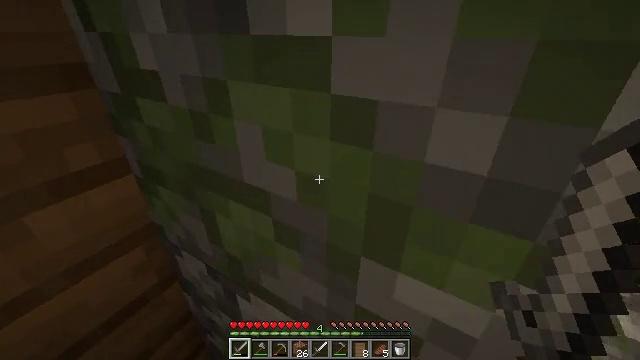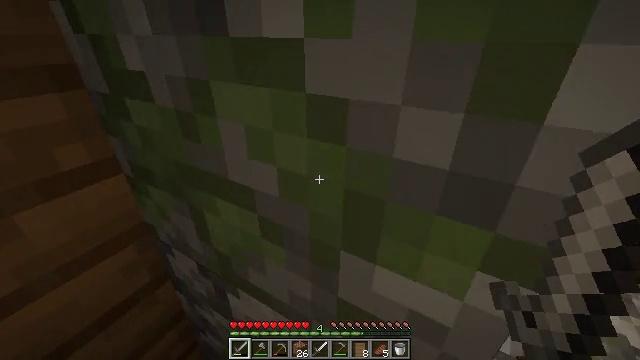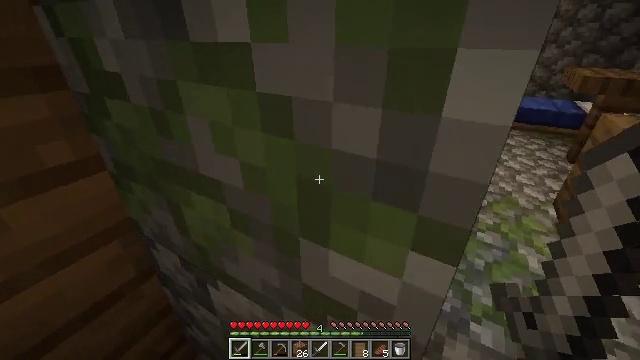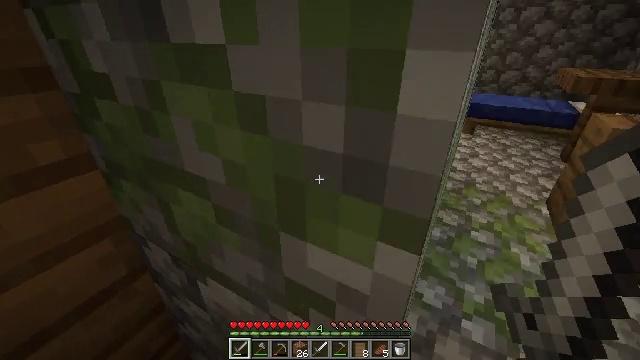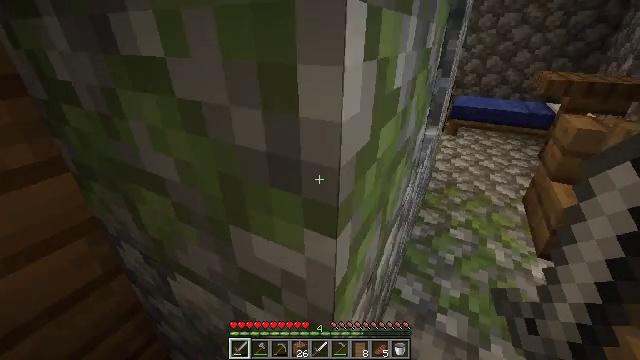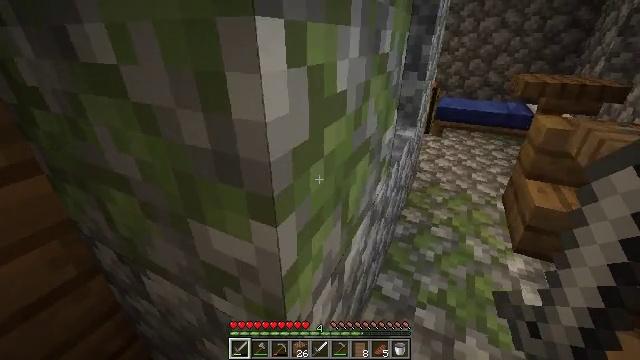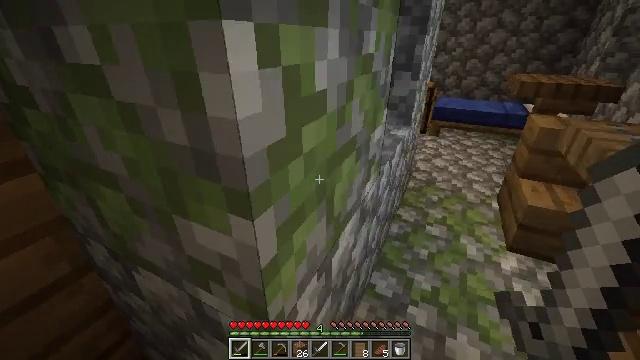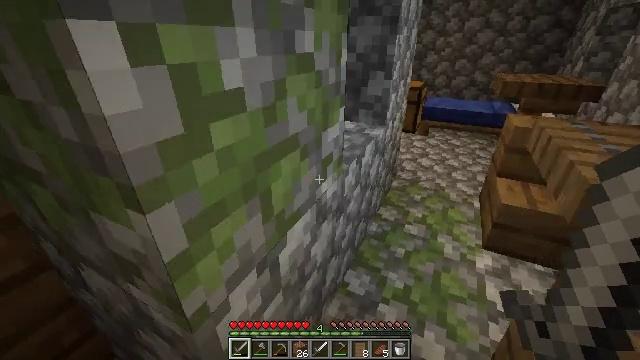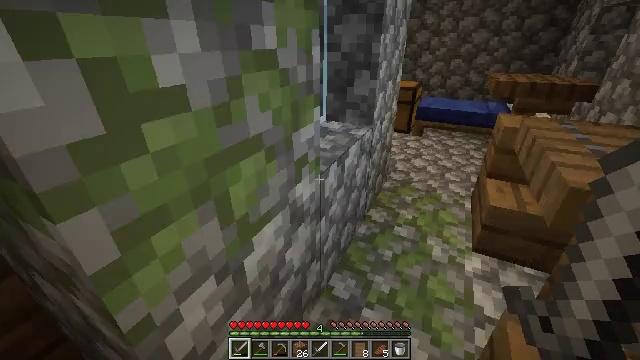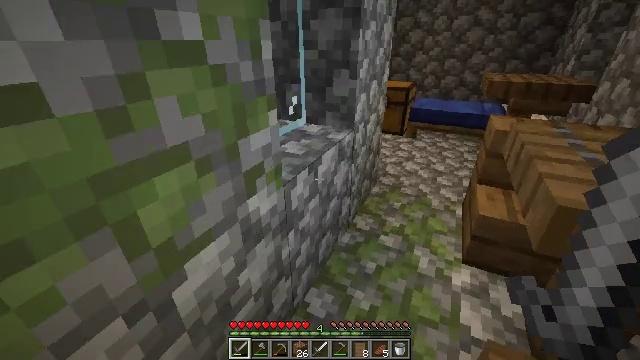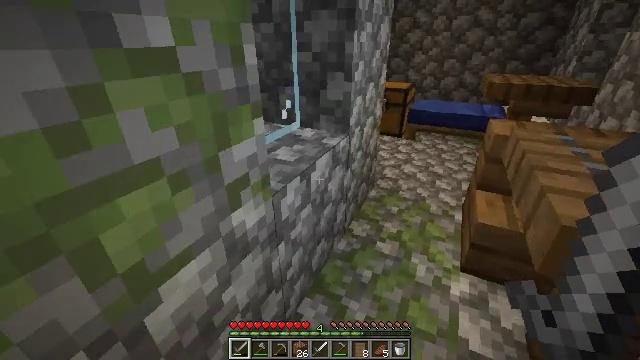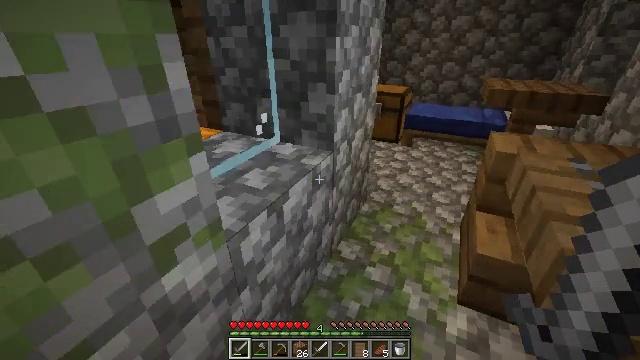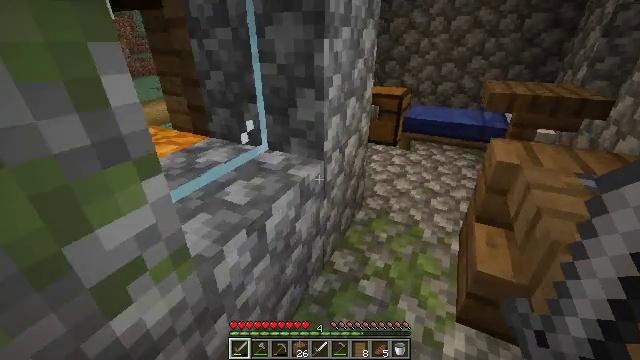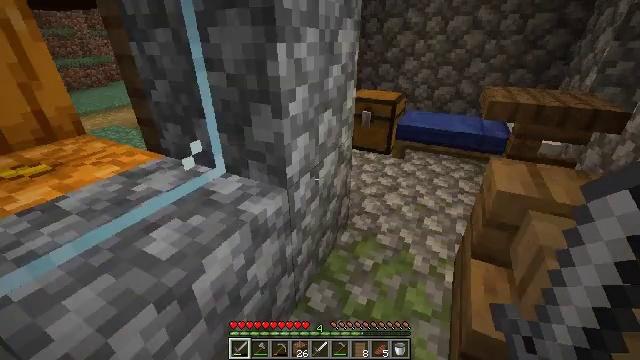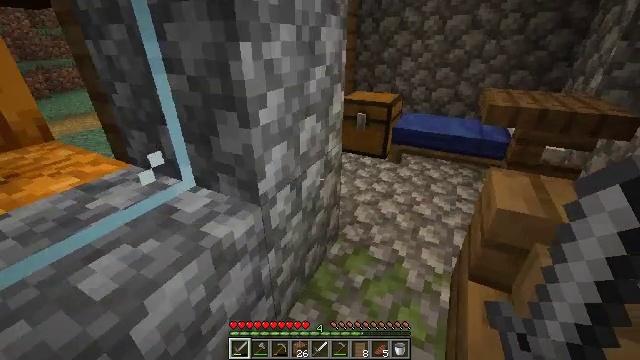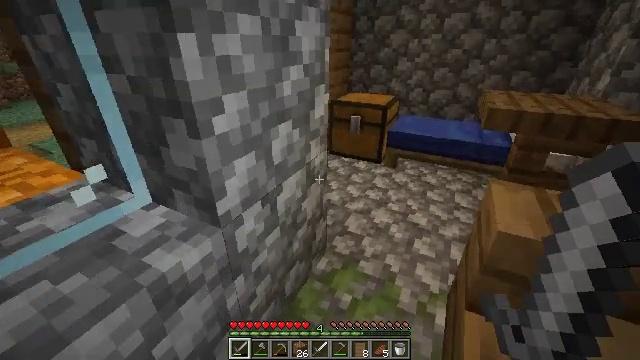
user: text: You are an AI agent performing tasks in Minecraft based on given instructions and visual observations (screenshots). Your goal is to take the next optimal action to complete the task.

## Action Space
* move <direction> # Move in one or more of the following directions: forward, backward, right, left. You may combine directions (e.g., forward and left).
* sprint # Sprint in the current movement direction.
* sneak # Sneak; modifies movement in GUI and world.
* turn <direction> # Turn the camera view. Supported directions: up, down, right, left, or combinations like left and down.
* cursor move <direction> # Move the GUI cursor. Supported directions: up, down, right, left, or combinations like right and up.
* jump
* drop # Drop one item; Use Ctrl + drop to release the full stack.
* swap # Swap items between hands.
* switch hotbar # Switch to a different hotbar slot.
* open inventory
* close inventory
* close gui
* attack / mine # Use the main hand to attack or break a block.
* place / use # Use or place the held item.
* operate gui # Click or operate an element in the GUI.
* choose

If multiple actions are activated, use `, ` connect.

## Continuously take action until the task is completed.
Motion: motion action
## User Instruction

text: Attack the spruce door to gather it.
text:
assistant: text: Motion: move forward and move right
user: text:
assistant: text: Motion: move forward and move right
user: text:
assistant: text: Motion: move forward and move right
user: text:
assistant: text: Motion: move right, turn right
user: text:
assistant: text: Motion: move right, turn right
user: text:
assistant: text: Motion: move right
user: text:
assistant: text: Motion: move forward and move right
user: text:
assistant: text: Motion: move forward and move right
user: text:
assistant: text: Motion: move forward and move right
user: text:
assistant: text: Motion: move forward and move right
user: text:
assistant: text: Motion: move forward and move right
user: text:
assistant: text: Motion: move forward and move right
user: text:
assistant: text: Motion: move forward and move right
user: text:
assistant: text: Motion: move forward and move right
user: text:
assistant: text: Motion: move forward and move right
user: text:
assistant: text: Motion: move forward and move right
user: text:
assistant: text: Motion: move forward and move right, turn left
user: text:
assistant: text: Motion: move forward and move right, turn left
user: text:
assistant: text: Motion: move forward and move right, turn left
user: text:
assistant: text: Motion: move forward, turn left and up
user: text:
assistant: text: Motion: move forward, turn left and up
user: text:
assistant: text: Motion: move forward and move right, turn left
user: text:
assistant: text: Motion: move forward and move right, turn left and up
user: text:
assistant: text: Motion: move forward and move right
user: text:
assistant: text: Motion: move forward and move right
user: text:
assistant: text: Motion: move forward and move right
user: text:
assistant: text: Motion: move forward and move right
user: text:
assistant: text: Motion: move forward and move right
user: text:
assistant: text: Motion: move forward and move right
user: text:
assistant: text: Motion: move forward and move right